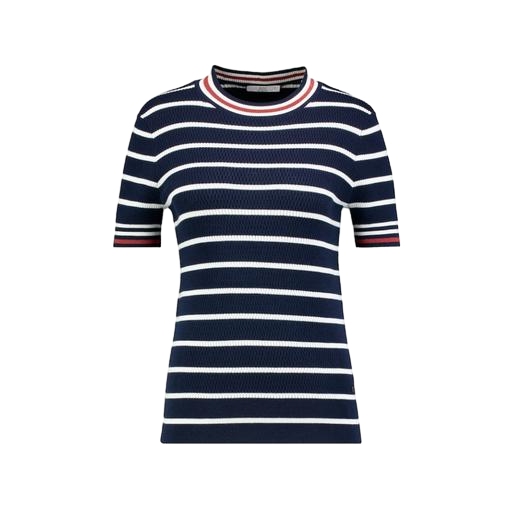
striped tight fitting tee, blue short-sleeved striped t-shirt, striped t-shirt, white background